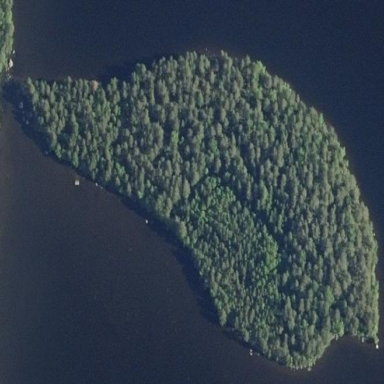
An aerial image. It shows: Islet.